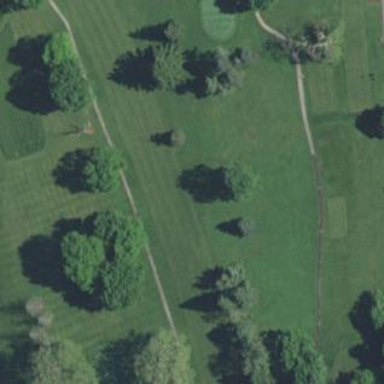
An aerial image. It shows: Grassy area designated as golf fairway.